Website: macys
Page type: customer-info-address
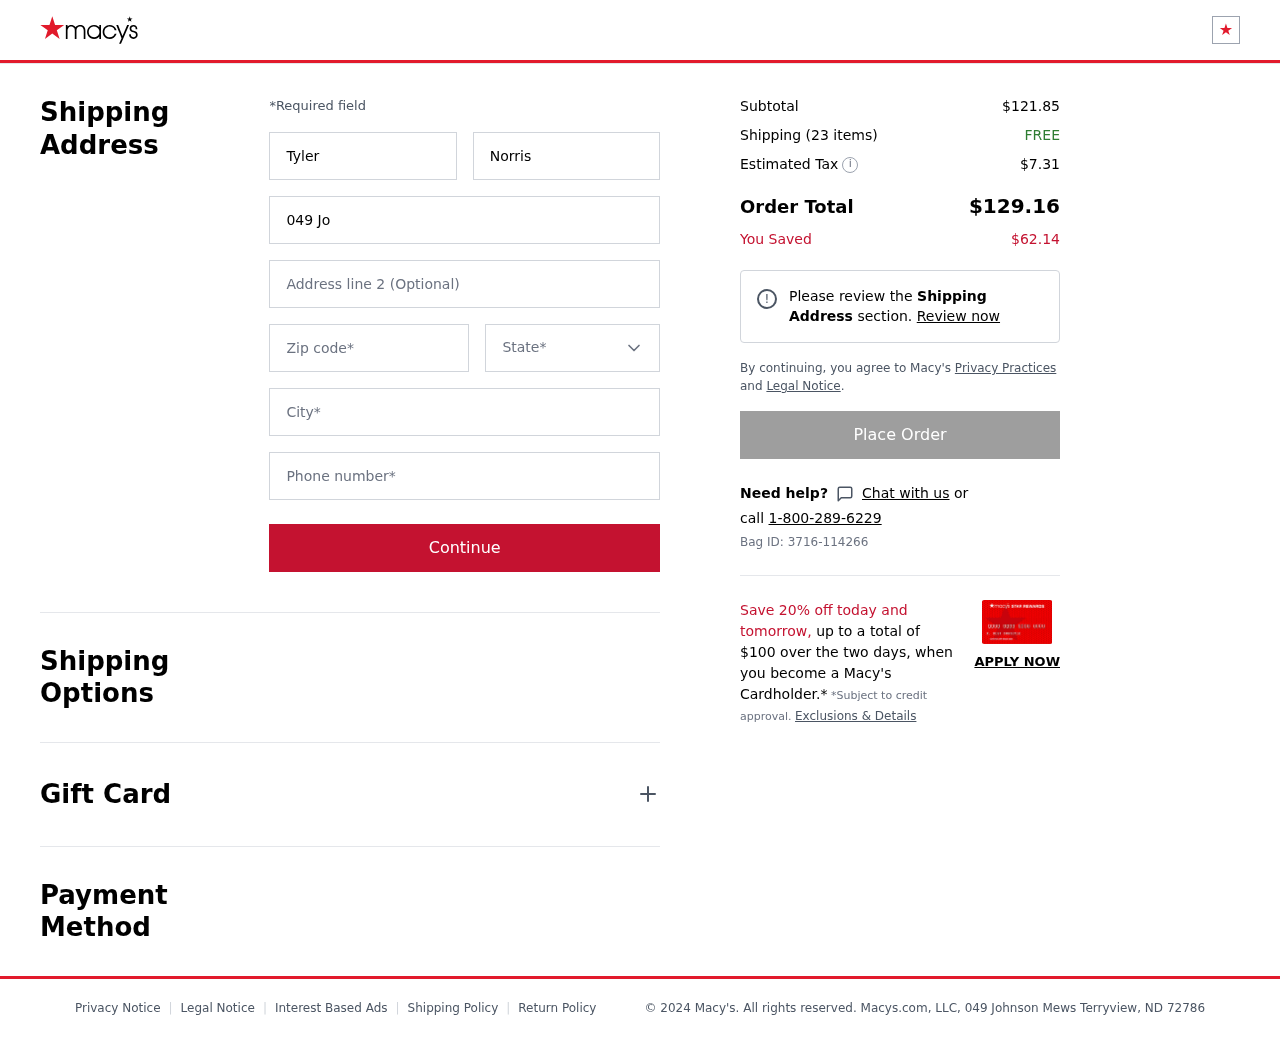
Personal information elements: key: PII_CITY
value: Terryview
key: PII_FIRSTNAME
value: Tyler
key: PII_LASTNAME
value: Norris
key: PII_PHONE
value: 6839833655
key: PII_POSTCODE
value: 72786
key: PII_STATE
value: North Dakota
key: PII_STREET
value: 049 Johnson Mews
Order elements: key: ORDER_SUBTOTAL
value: $121.85
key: ORDER_NUM_ITEMS
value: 23
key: ORDER_SHIPPING_COST
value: FREE
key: ORDER_TAX
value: $7.31
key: ORDER_TOTAL
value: $129.16
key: ORDER_SAVINGS
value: $62.14
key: ORDER_BAG_ID
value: Bag ID: 3716-114266